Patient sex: F
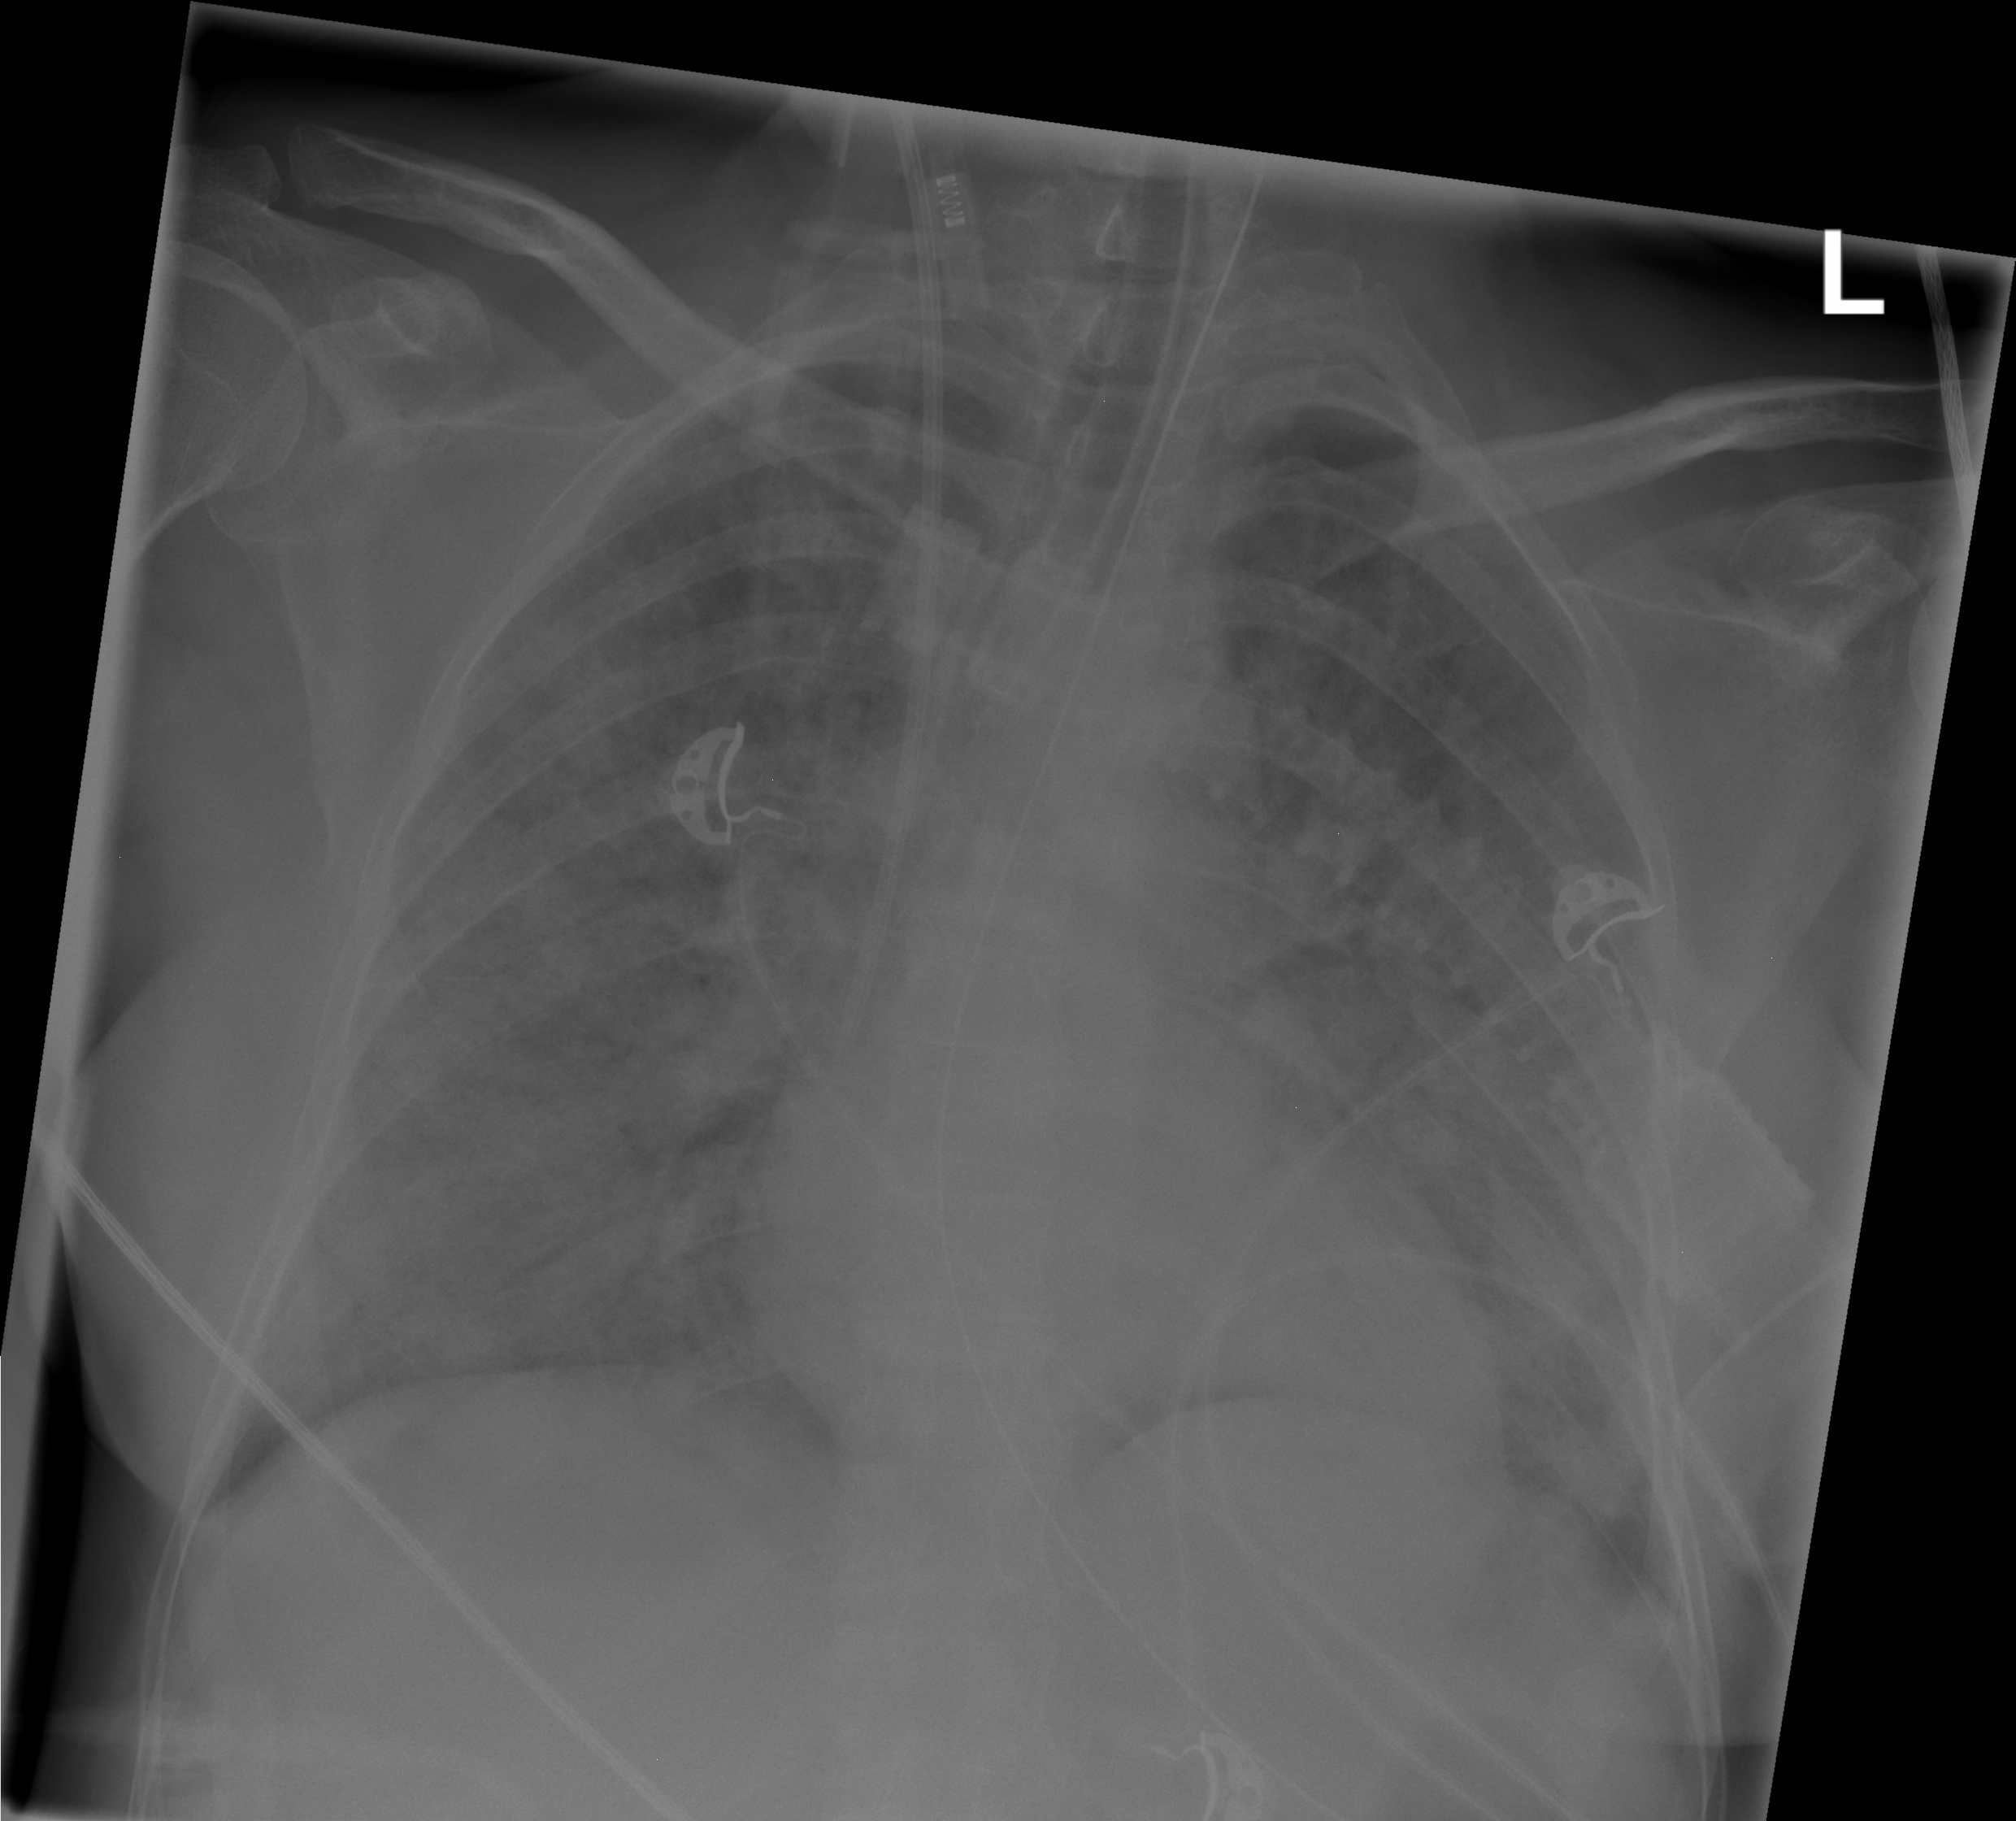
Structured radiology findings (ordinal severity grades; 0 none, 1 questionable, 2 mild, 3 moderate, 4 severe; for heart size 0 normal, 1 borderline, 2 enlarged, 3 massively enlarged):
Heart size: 0
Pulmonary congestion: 2
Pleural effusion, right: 0
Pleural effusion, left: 0
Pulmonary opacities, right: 3
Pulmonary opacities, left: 3
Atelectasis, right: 3
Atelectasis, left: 3